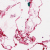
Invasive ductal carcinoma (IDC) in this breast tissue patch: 0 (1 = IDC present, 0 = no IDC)